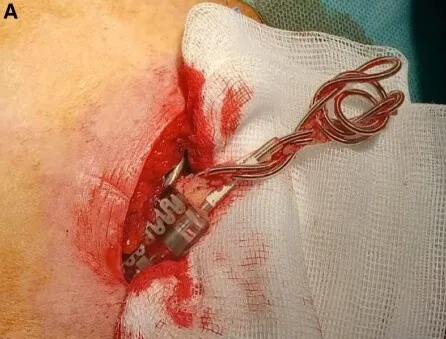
Case report 2. (A, B) Phases of the lead repositioning surgery.
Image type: pathology (fish)